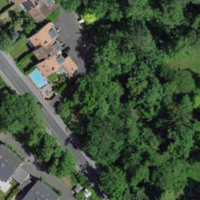
EUNIS habitat code: 53
Species observed at this site:
Veronica chamaedrys
Lathraea squamaria
Arabidopsis thaliana
Sedum album
Turdus merula